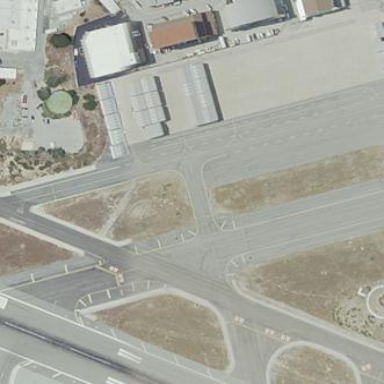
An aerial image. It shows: Apron at the airport.